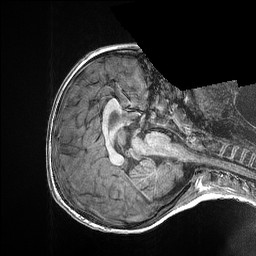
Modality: T1w
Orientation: axial
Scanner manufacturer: siemens
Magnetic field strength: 3 T
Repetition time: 2.3 s
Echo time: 0.00298 s